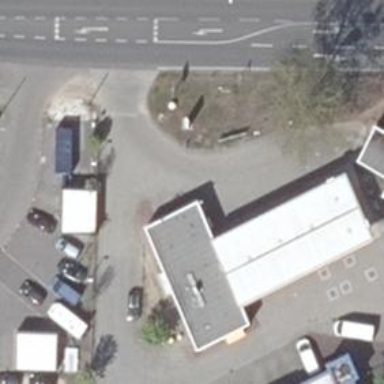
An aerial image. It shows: Commercial building serving as fuel station.